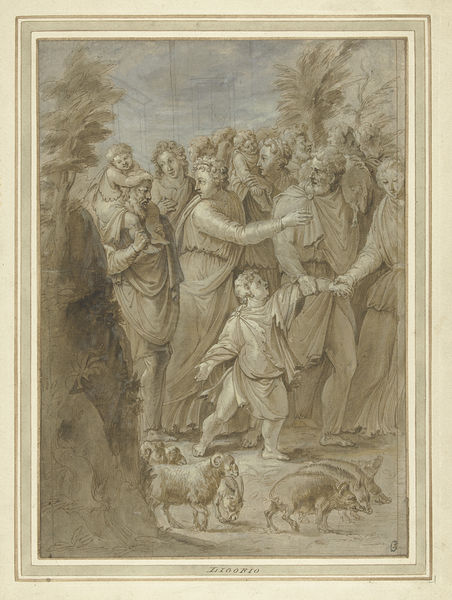
Titel: Uittocht der Israëlieten
Künstler: Pirro Ligorio
Standort: Amsterdam
Institution: Rijksmuseum
Schlagwörter: foule